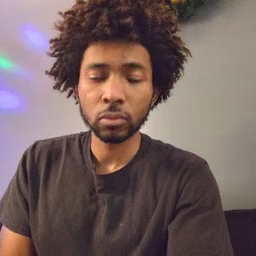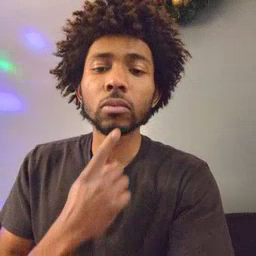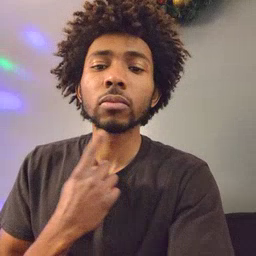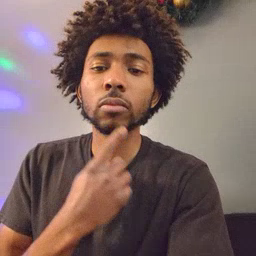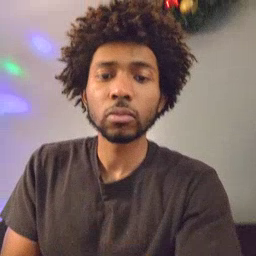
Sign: chin